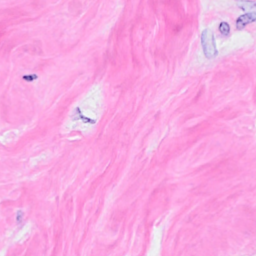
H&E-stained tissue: Breast